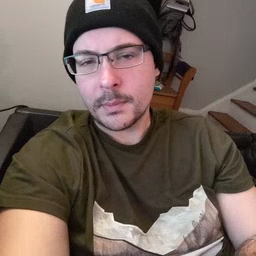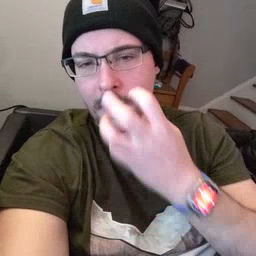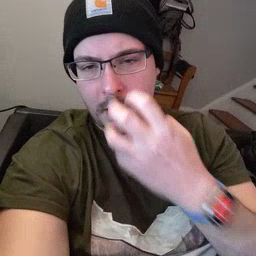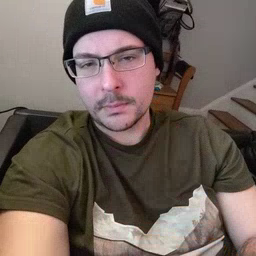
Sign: mad